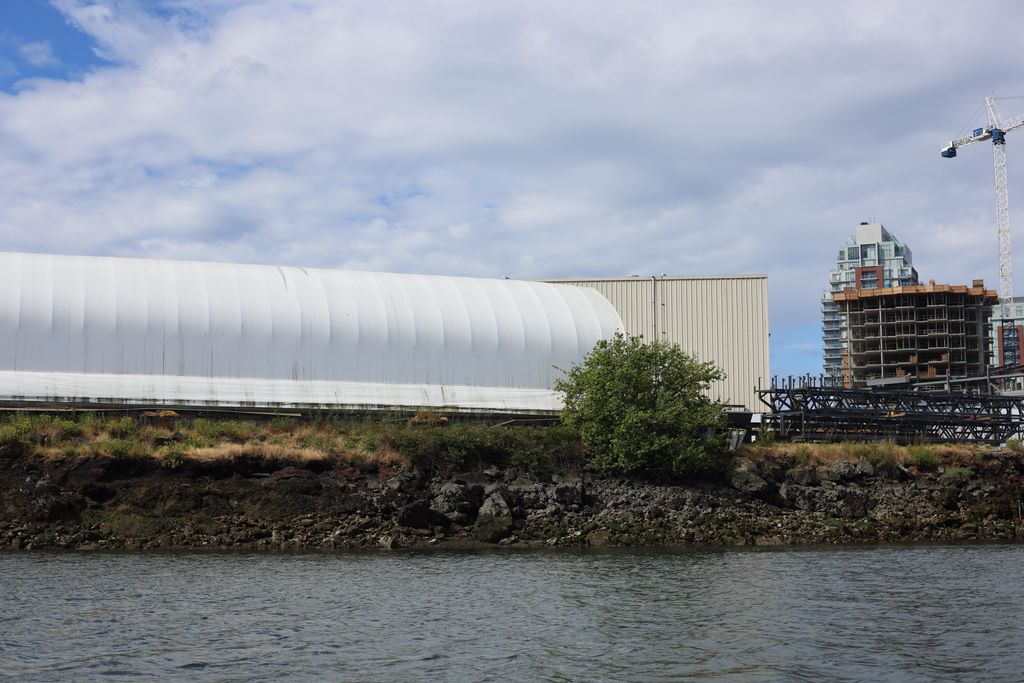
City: victoria